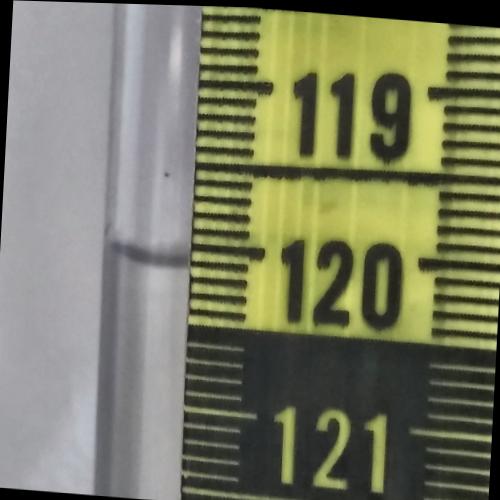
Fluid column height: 120.1 cm